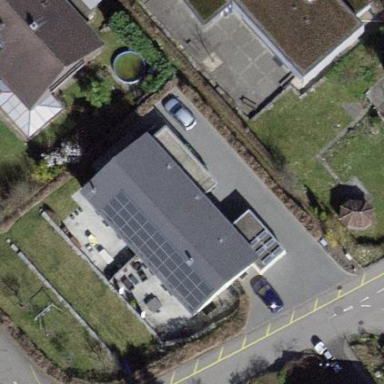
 equipped with solar photovoltaic panels."